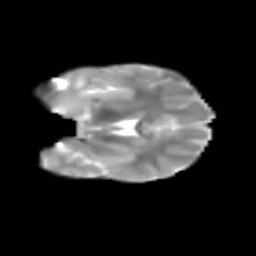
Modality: T2w
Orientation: coronal
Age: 7
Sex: female
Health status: healthy